Question: I'm really new to Python, so I'm sorry in advance if I'm missing a really obvious answer. For my first code, I made a graph to compile data. However, one of the data sets I put into it was too close together and it was hard to discern between the markers, so I need to stretch out the graph to widen it. I've already tried this:
'fig.subplots_adjust(bottom = 0) fig.subplots_adjust(top = 1) fig.subplots_adjust(right = 1) fig.subplots_adjust(left = 0)'
but it doesn't expand it enough and I always end up with this:

I've searched everywhere for a solution, including the matplotlib documentation, but I can't find a solution anywhere. Does anyone know of an answer? Sorry again if I'm missing something obvious,
Thanks.
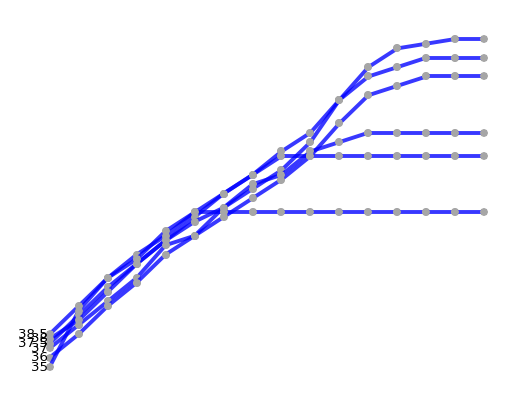
Answer: I am not completely sure if this is the kind of thing you're looking for, but 'legend()' inside 'matplotlib.pyplot' may be able to help you out.
'''
import matplotlib.pyplot as plt
p1 = plt.plot(data1)
p2 = plt.plot(data2)
plt.legend([p1, p2], ["Data 1", "Data 2"])
'''
In general, once you have adjusted the axes so that the data fills up all possible space, you can't do too much about the squishing except color different curves differently, and put a legend.
You can also try setting the <URL> using 'ylim'
'''
ymin, ymax = ylim() # return the current ylim
ylim( (ymin, ymax) ) # set the ylim to ymin, ymax
ylim( ymin, ymax ) # set the ylim to ymin, ymax
'''